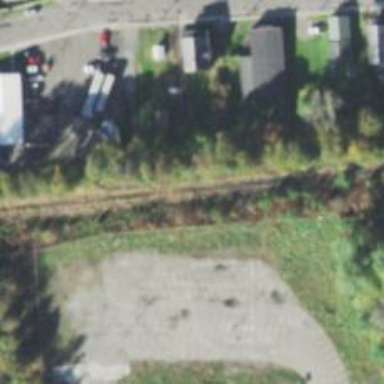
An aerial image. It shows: Switch on the historic railway.